Interaction volume radius: 5 \u00c5
Interaction volume height: 20 \u00c5
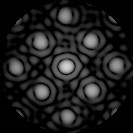
Disorder parameter: 0.1397